Question: I have a really simple GUI program written in python with tkinter:
'''
from Tkinter import *
from ttk import Combobox
class TestFrame(Frame):
def __init__(self, root, vehicles):
dropdownVals = ['test', 'reallylongstring', 'etc']
listVals = ['yeaaaah', 'mhm mhm', 'untz untz untz', 'test']
self.dropdown = Combobox(root, values=dropdownVals)
self.dropdown.pack()
listboxPanel = Frame(root)
self.listbox = Listbox(listboxPanel, selectmode=MULTIPLE)
self.listbox.grid(row=0, column=0)
for item in listVals:
self.listbox.insert(END, item) # Add params to list
self.scrollbar = Scrollbar(listboxPanel, orient=VERTICAL)
self.listbox.config(yscrollcommand=self.scrollbar.set) # Connect list to scrollbar
self.scrollbar.config(command=self.listbox.yview) # Connect scrollbar to list
self.scrollbar.grid(row=0, column=1, sticky=N+S)
listboxPanel.pack()
self.b = Button(root, text='Show selected list values', command=self.print_scroll_selected)
self.b.pack()
root.update()
def print_scroll_selected(self):
listboxSel = map(int, self.listbox.curselection()) # Get selections in listbox
print '=========='
for sel in listboxSel:
print self.listbox.get(sel)
print '=========='
print ''
# Create GUI
root = Tk()
win = TestFrame(root, None)
root.mainloop();
'''
The GUI looks like this:

I click in a few items in the 'ListBox' and hit the button.
The output I get is as expected:
'''
==========
untz untz untz
==========
==========
yeaaaah
untz untz untz
==========
'''
I now choose a value from the 'ComboBox' and suddenly the selection in the 'ListBox' is gone. Hitting the button shows that no value is selected in the ListBox:
'''
==========
==========
'''
My question is: why does the selection of a ComboBox item clear the selection of the ListBox? They are in no way related so this bug really puzzles me!
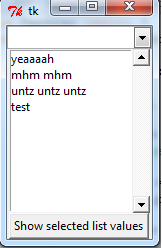
Answer: I finally found the answer. I will leave this question here in case someone else finds it.
The problem was not in the ComboBox but in the ListBox. This becomes clear if I use two (unrelated) ListBoxes. With two ListBoxes the selection will clear when the focus is changed.
From <URL> and its accepted answer I found that adding 'exportselection=0' to a ListBox disables the X selection mechanism where the selection is exported.
From <URL> about X selection mechanism: 'selects something in one listbox, and then selects something in another, the original selection disappears.'